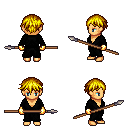
a pixel art fantasy rpg character, female body template, human, tanned skin, gray robe, metal pants, blonde short bangs hairstyle, gold gloves, spear, four views (front, back, left, right), 2x2 character sprite sheet, small pixel art, hard edges, no anti-aliasing